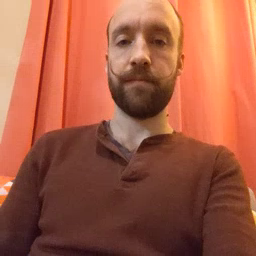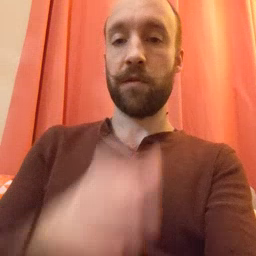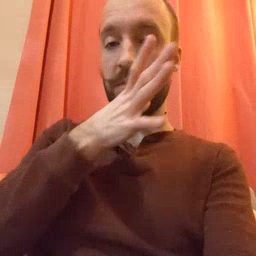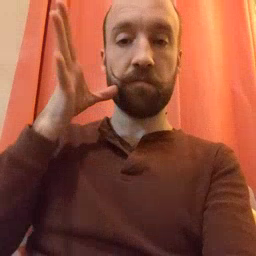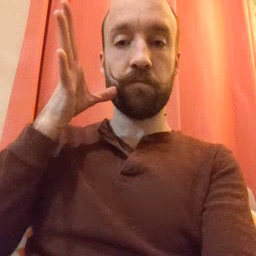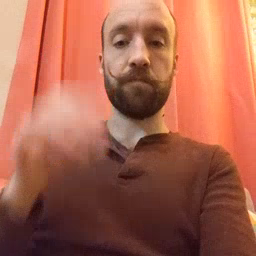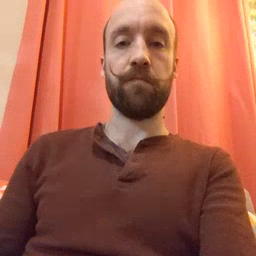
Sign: farm